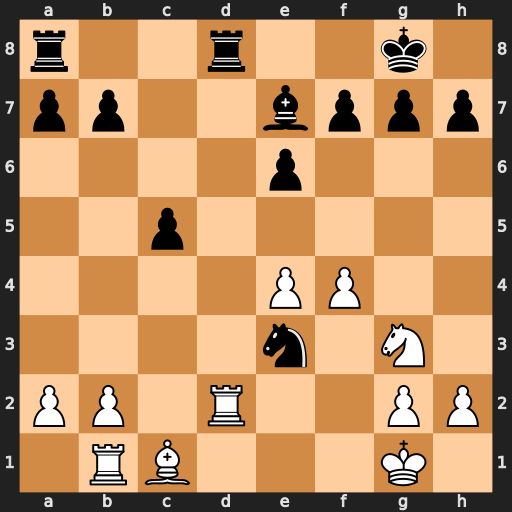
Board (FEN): r2r2k1/pp2bppp/4p3/2p5/4PP2/4n1N1/PP1R2PP/1RB3K1
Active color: w
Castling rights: -
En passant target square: -
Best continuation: Rxd8+ Rxd8 Bxe3